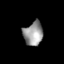
Tissue: skin
Cell type: Epithelial cells
Senescence score: 0.2551
Nuclear area (px): 450
Mean DAPI intensity: 151.418